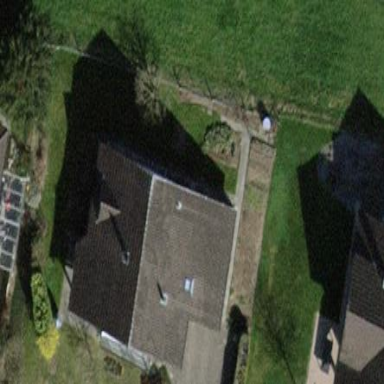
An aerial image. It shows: Simple house.